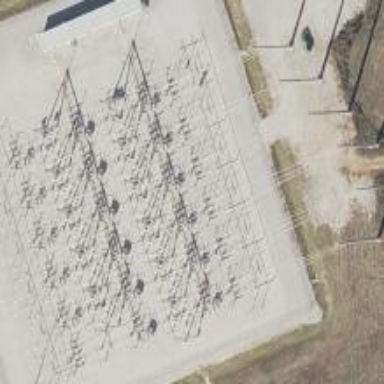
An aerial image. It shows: Switch for power supply.